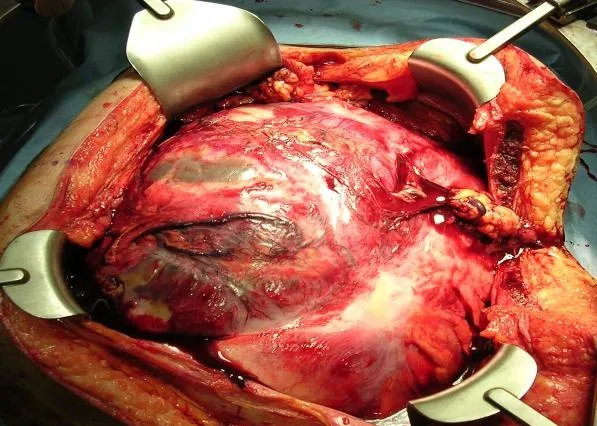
Operative exposure of the tumor through a T-type abdominal incision.
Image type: medical_photograph (other_medical_photograph)